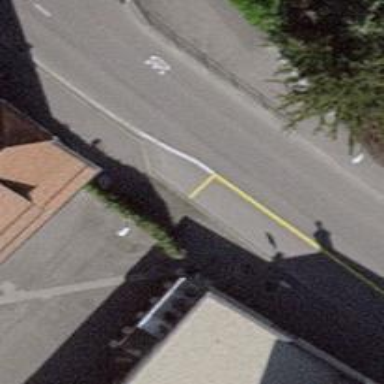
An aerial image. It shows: Asphalt pedestrian road.